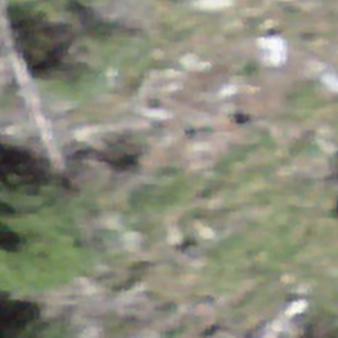
Label: other